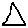
Label: triangle